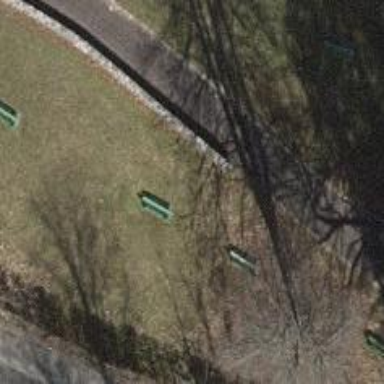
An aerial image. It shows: Bench for seating.